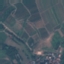
Land use / land cover class: PermanentCrop